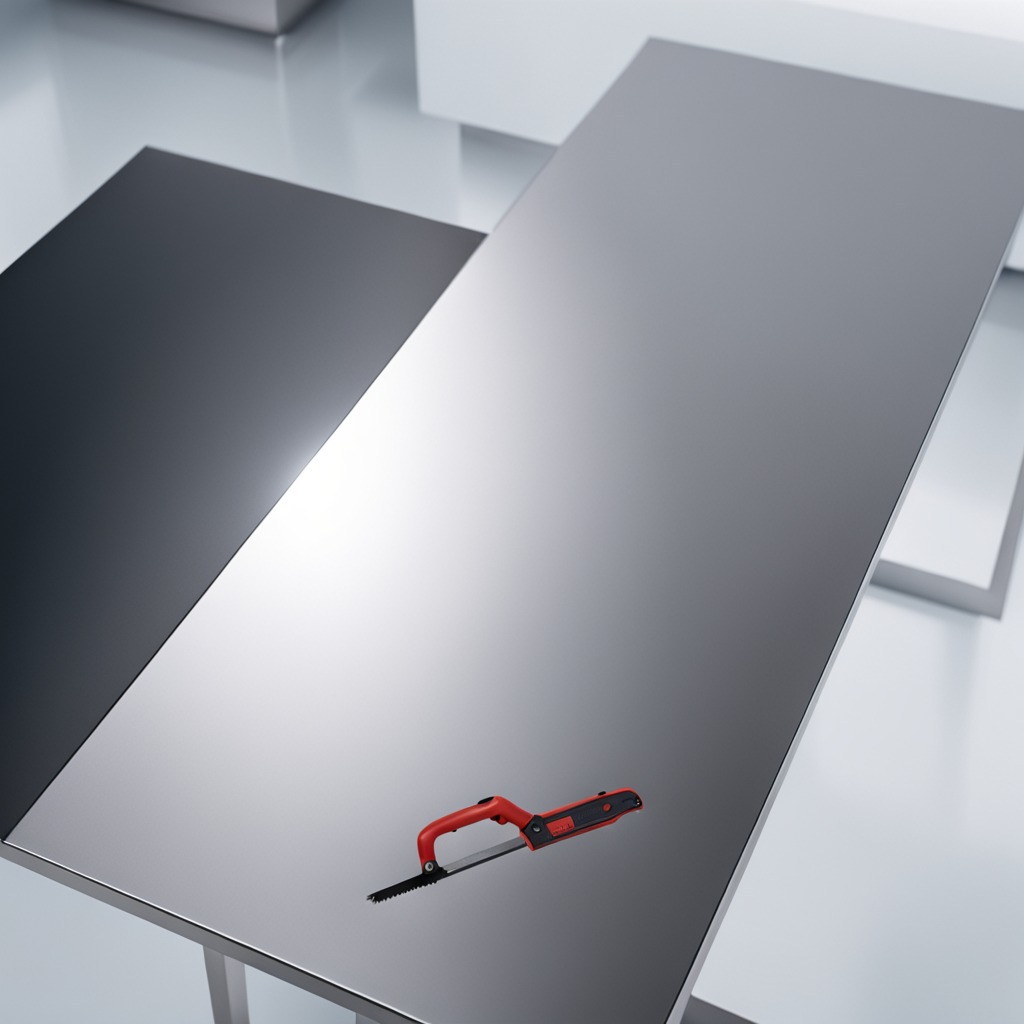
A metal saw is lying on the stainless steel table.